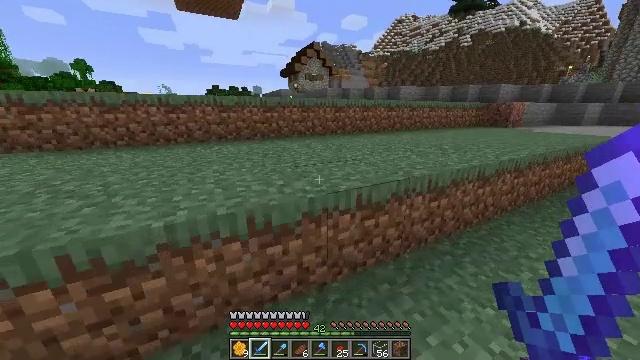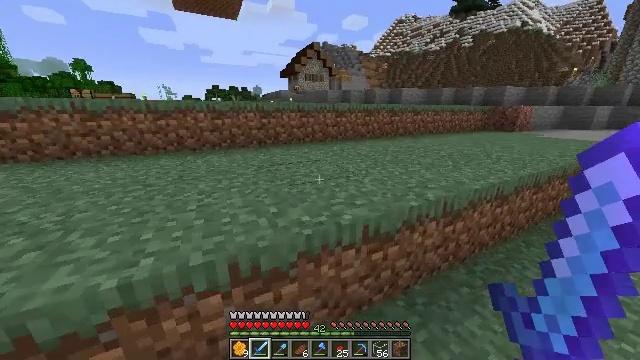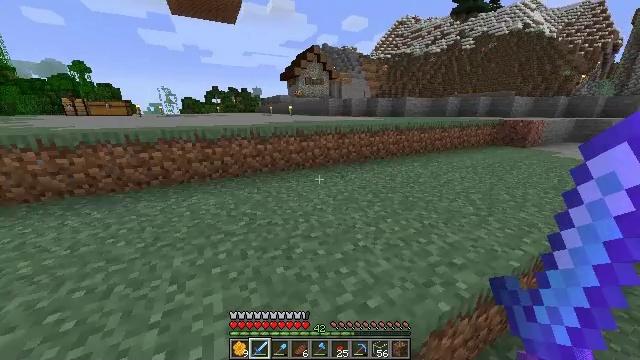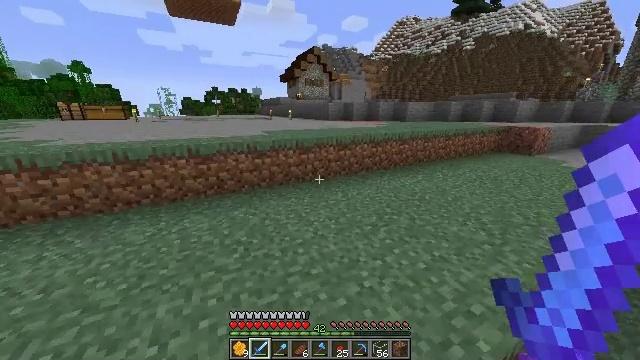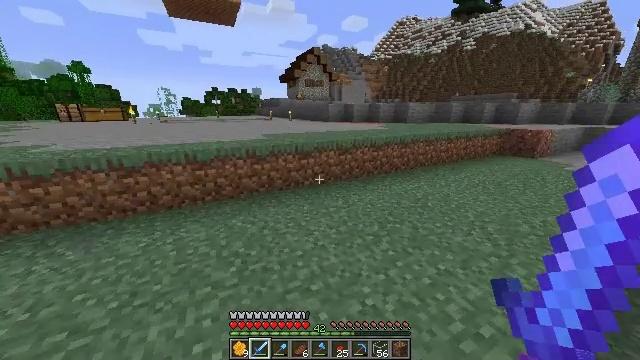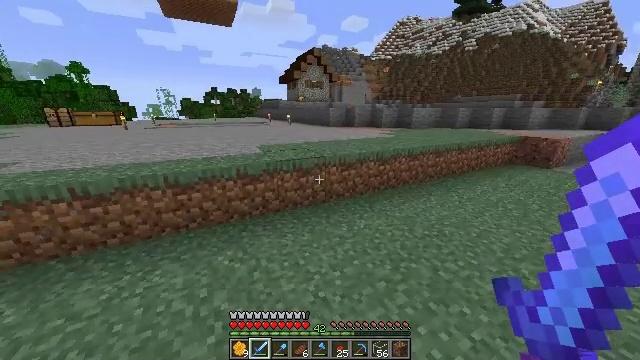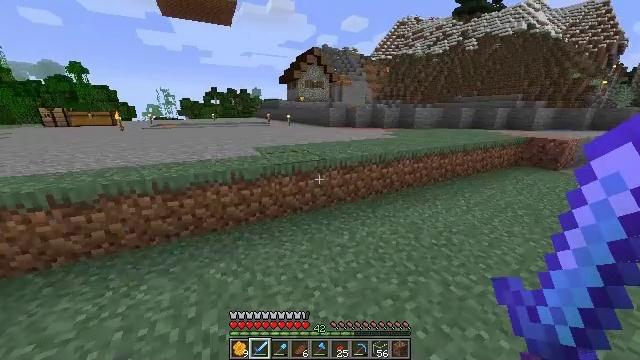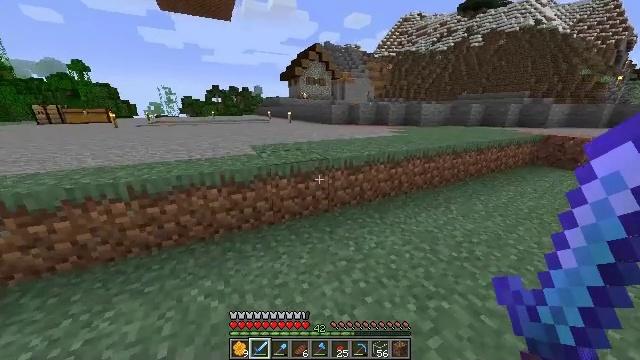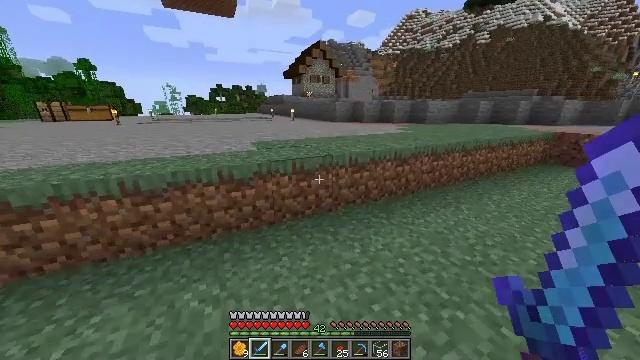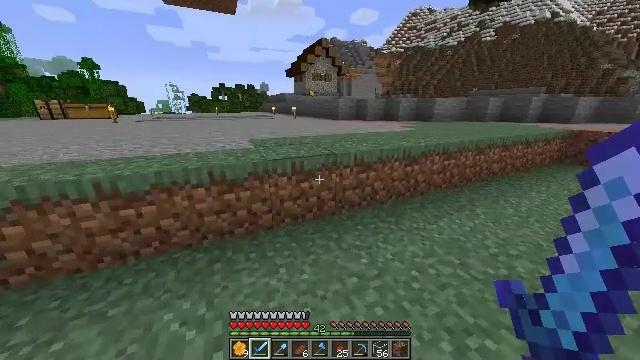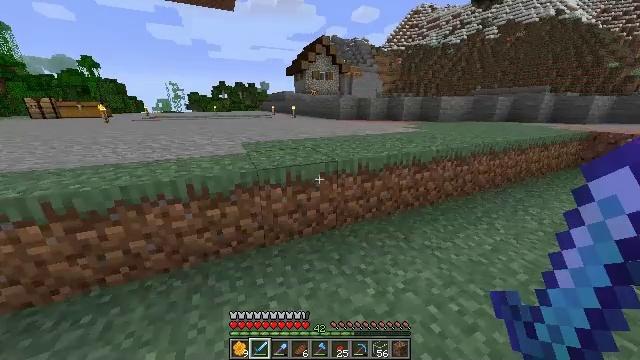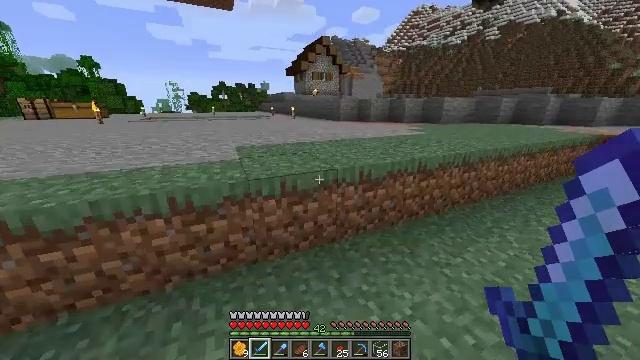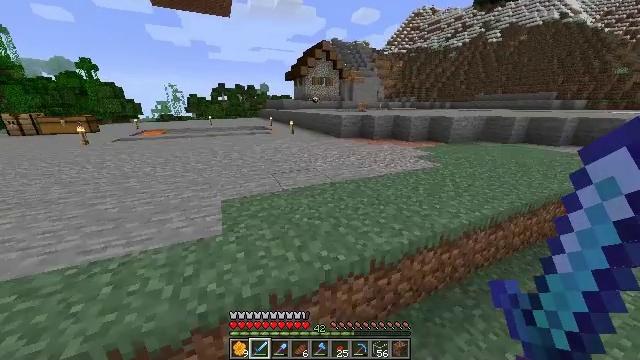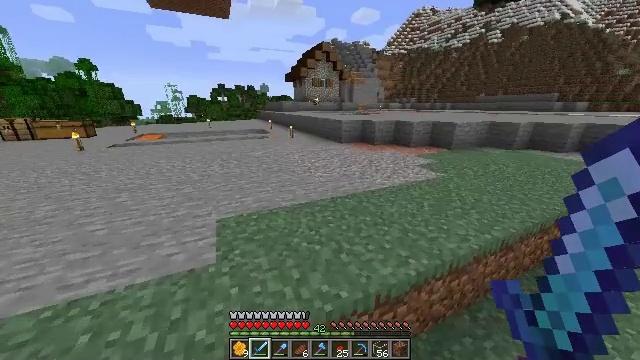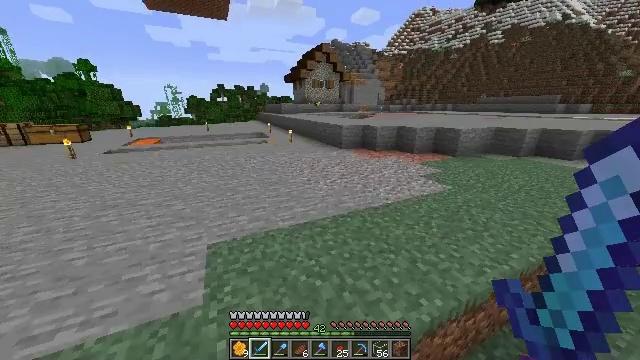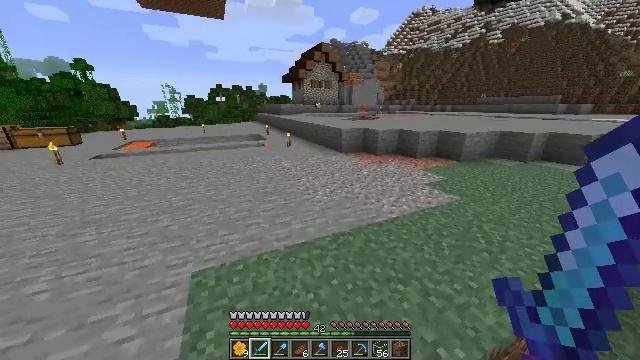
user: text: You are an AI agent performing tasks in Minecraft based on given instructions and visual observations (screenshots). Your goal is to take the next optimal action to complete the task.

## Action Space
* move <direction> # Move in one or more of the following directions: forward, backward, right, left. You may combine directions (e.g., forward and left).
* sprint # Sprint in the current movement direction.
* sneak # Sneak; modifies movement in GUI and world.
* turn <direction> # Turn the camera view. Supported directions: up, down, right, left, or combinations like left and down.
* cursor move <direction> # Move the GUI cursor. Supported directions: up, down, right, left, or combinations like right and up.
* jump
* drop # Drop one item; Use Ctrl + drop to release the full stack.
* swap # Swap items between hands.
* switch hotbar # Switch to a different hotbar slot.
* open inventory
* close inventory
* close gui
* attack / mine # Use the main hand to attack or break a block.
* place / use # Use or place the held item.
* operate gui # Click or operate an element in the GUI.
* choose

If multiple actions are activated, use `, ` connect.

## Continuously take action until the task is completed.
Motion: motion action
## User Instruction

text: Hunt insects.
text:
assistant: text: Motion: move forward, sprint, jump
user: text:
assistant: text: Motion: move forward, sprint, jump
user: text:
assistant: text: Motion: move forward, sprint, jump
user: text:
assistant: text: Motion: move forward, jump
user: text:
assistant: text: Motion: move forward, jump
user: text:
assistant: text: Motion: move forward, jump
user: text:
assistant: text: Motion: move forward, jump
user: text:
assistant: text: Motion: move forward, jump
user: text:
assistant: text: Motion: move forward, jump
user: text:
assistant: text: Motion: move forward, jump
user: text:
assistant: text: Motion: move forward, sprint, jump
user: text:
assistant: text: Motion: move forward, sprint, jump
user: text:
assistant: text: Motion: move forward, sprint, jump
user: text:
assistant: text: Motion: move forward, sprint, jump
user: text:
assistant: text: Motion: move forward, jump
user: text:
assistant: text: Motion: move forward, turn right, jump
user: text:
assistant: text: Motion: move forward, turn right, jump
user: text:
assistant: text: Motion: move forward, turn right, jump
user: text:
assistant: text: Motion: move forward, turn right, jump
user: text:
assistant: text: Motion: move forward, turn right, jump
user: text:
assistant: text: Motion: move forward, sprint, jump
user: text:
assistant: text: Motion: move forward, sprint, jump
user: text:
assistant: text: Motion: move forward, sprint, jump
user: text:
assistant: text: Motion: move forward, sprint, jump
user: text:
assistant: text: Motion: move forward, sprint, turn right, jump
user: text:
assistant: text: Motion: move forward, turn right, jump
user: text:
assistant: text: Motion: move forward, turn right, jump
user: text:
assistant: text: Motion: move forward, jump
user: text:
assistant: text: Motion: move forward, jump
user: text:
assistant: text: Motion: move forward, jump